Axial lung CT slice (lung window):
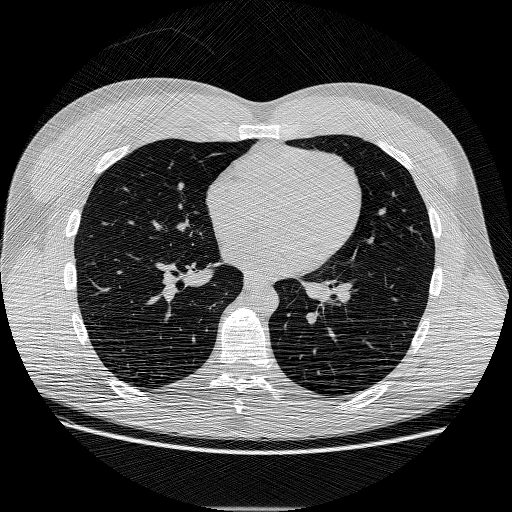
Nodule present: no